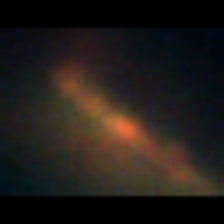
Taxon: Pennate
Group: Diatoms